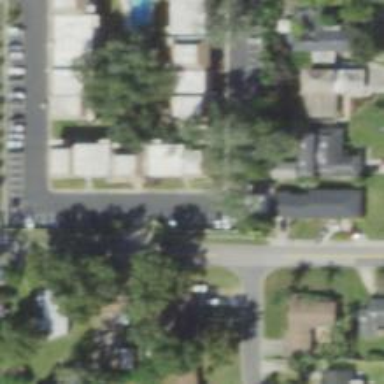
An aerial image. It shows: Residential road.